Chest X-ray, AP view. Patient: 37 years old, sex F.
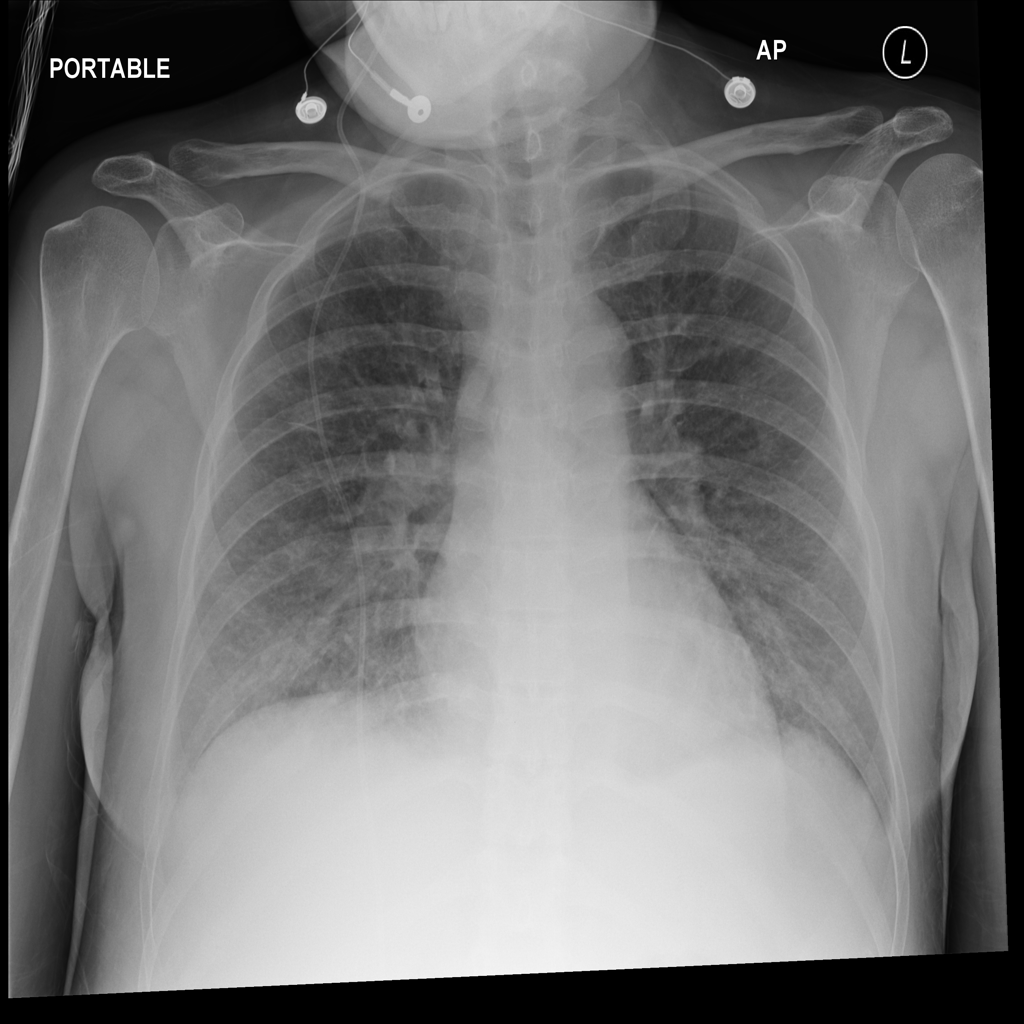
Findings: Edema